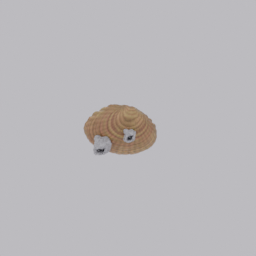
Label: animals